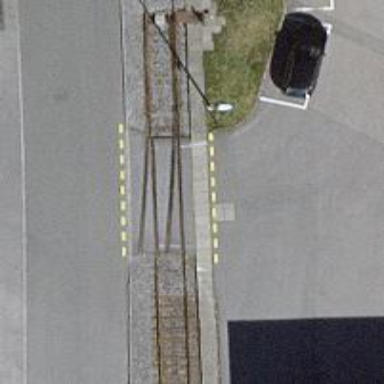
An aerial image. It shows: Uncontrolled railway crossing.